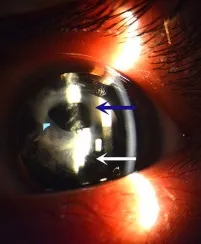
Ophthalmic examination before and after ICL extraction. (A) Photograph taken under slit-lamp examination before ICL extraction.
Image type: medical_photograph (other_medical_photograph)